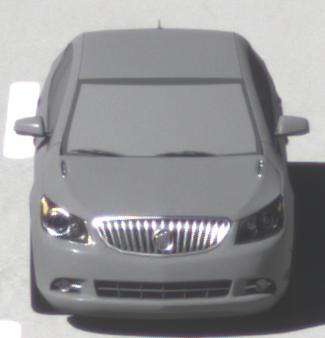
Make: Buick
Model: LaCrosse
Detailed model: Gen. 2
Model produced from: 2009
Model produced until: 2016
Doors: 4
Color: gray
Road condition: wet road
Daytime: midday
Contrast: high contrast